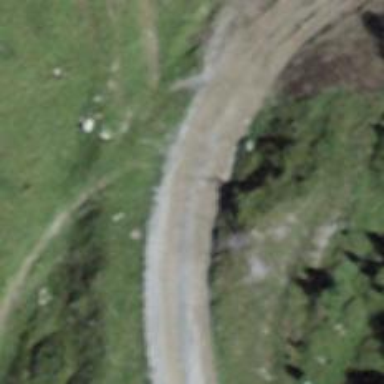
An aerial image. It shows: Compacted footway with grade2 tracktype.